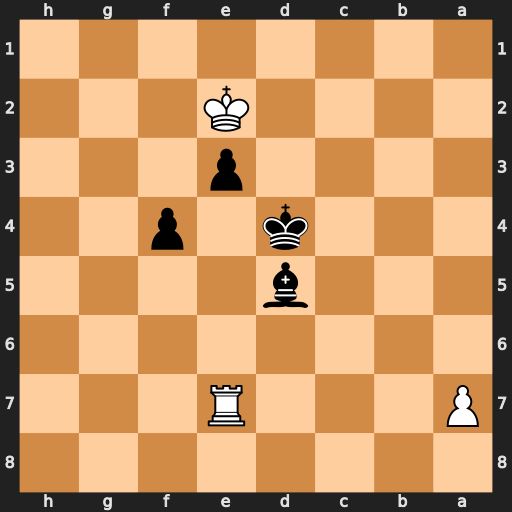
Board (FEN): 8/P3R3/8/3b4/3k1p2/4p3/4K3/8
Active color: b
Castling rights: -
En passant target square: -
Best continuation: f3+ Kf1 Bc4+ Kg1 f2+ Kh2 f1=Q